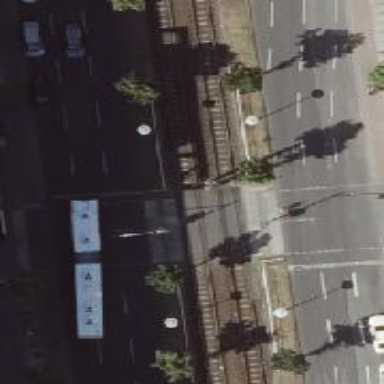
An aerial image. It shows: Footway located on traffic island.